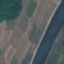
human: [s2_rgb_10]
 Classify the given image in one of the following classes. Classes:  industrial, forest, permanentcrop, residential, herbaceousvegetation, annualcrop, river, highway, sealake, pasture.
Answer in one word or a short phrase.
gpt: River